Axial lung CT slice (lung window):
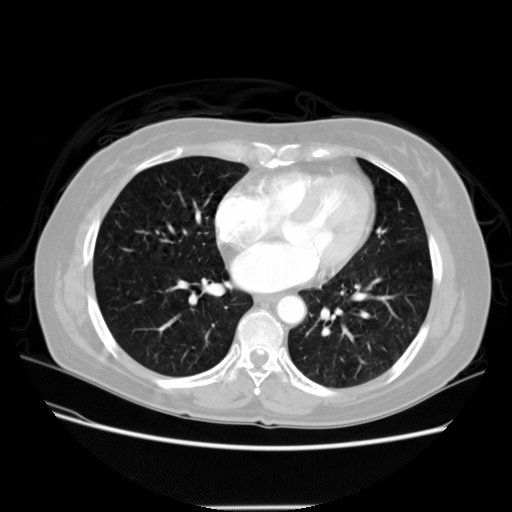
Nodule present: no